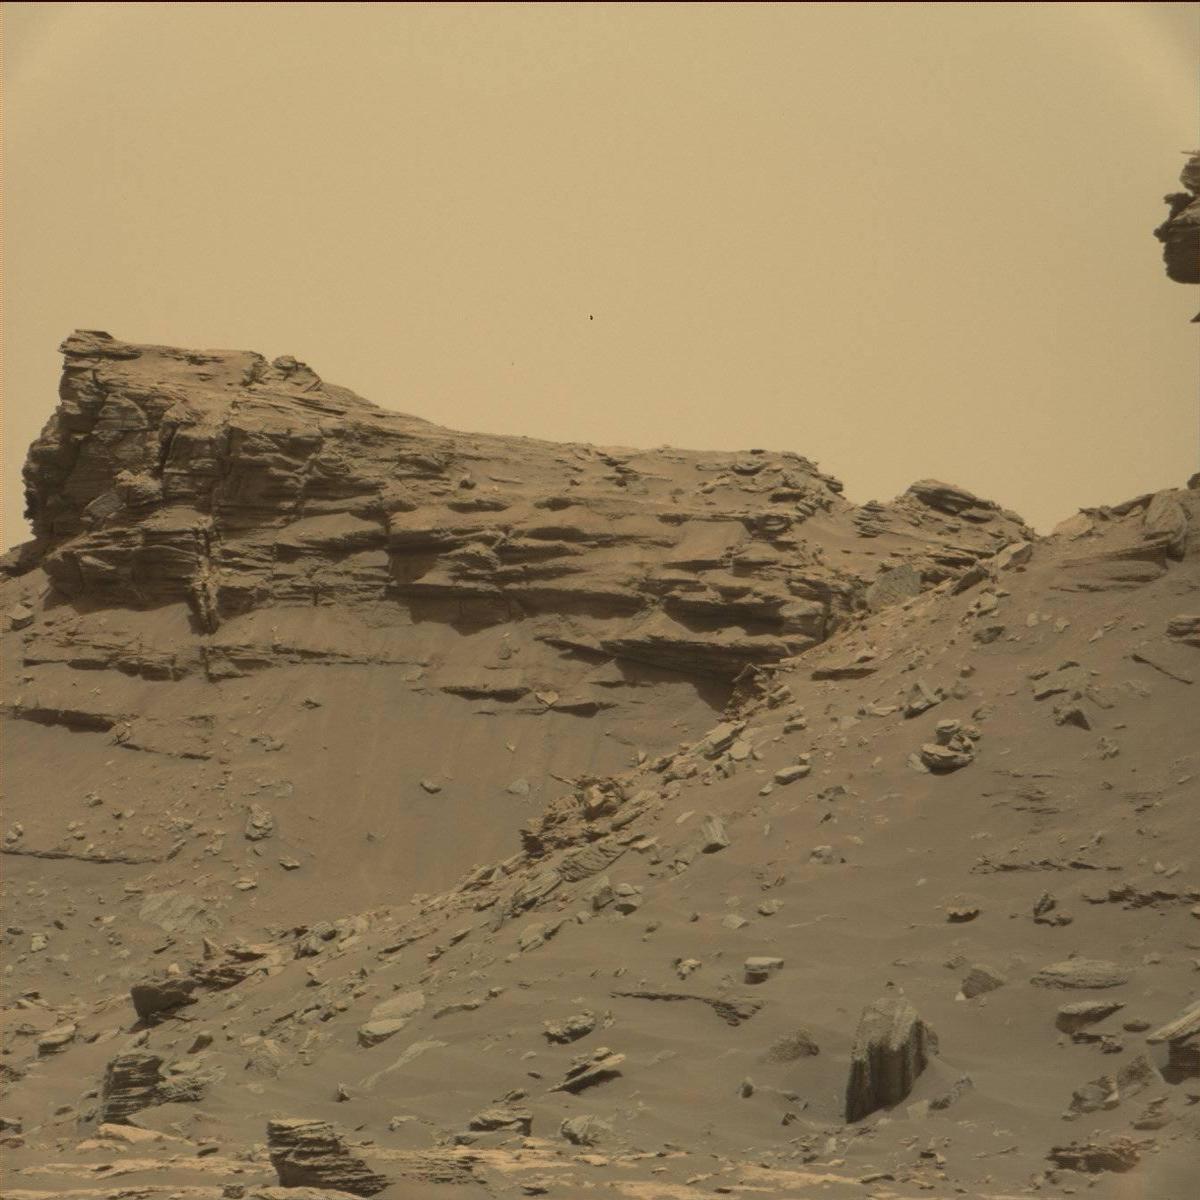
Terrain classes present: Bedrock, Sand / Soil, Sky